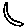
Label: moon